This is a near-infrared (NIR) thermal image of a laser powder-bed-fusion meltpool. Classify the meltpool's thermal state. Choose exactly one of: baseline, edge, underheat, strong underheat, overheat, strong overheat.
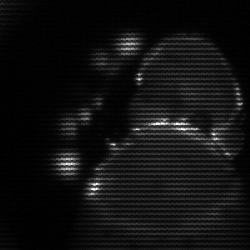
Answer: edge